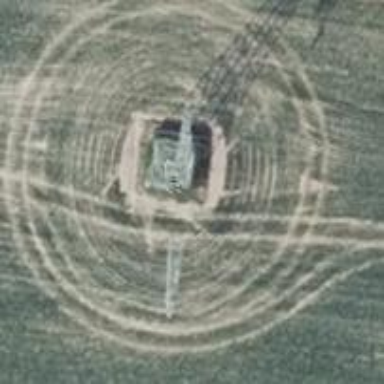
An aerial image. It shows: Power line is depicted.